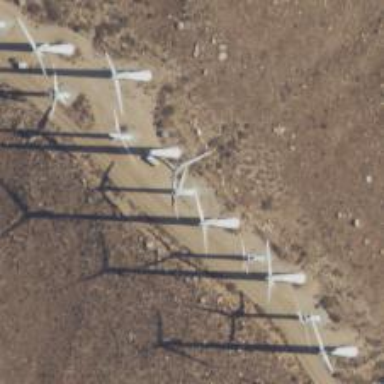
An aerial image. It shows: Wind turbine generating electricity using wind as the power source. The turbine type is horizontal axis.